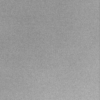
Label: dusty